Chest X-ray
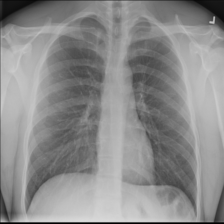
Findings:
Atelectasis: negative
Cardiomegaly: negative
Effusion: negative
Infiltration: negative
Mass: negative
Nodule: negative
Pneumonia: negative
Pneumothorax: negative
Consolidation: negative
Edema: negative
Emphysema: negative
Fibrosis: negative
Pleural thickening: negative
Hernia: negative